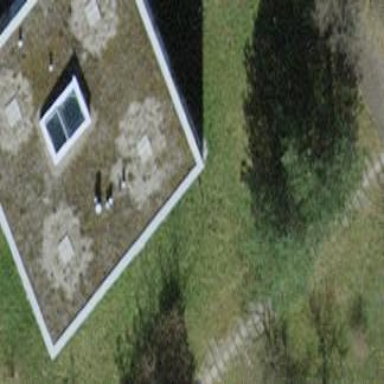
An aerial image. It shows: Building with flat roof.